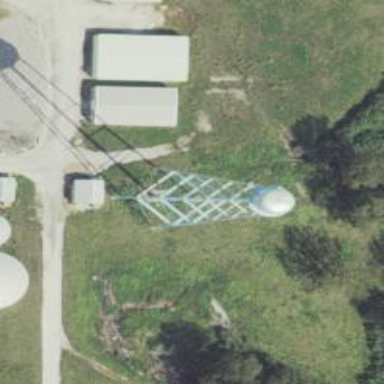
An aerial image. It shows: Water tower that is man-made.